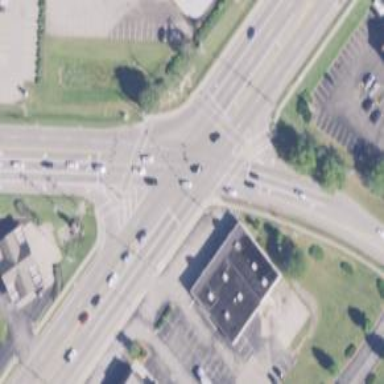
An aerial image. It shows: Marked road crossing.